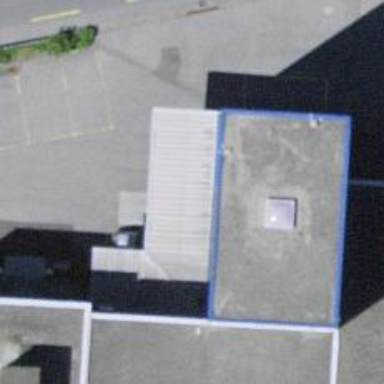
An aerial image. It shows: Fuel station.